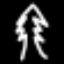
Label: palm tree